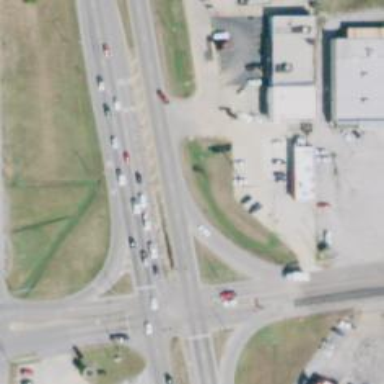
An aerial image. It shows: Trunk link highway with asphalt surface.